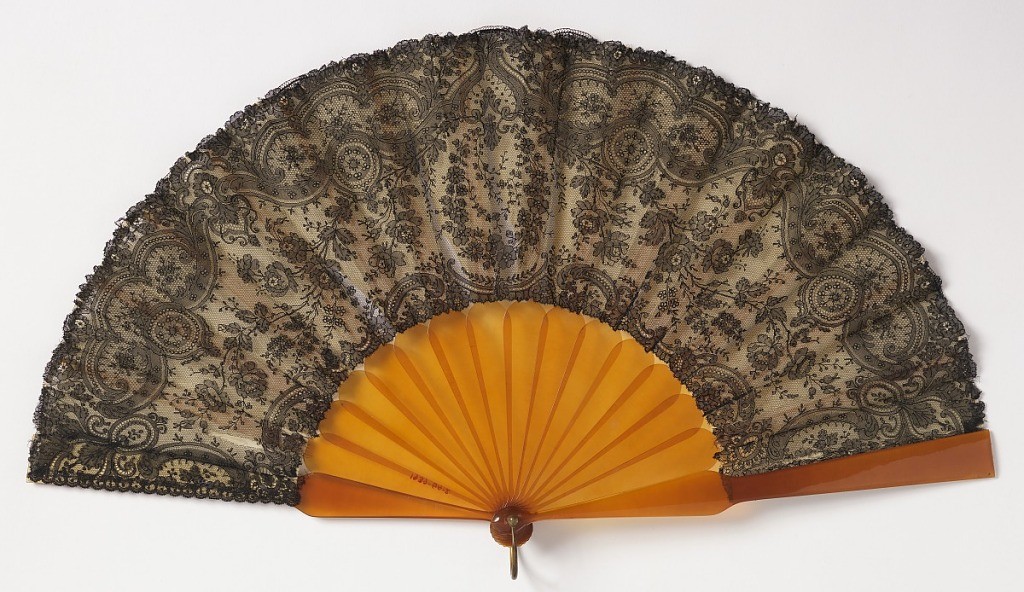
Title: Pleated fan
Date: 19th century
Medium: Silk bobbin lace leaf backed with linen, celluloid sticks
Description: Pleated fan. Leaf of black Chantilly lace backed with linen. Lace showing wreath of roses with flowering stems within ornamental border. Sticks of amber colored celluloid.